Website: apple
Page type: address-validator
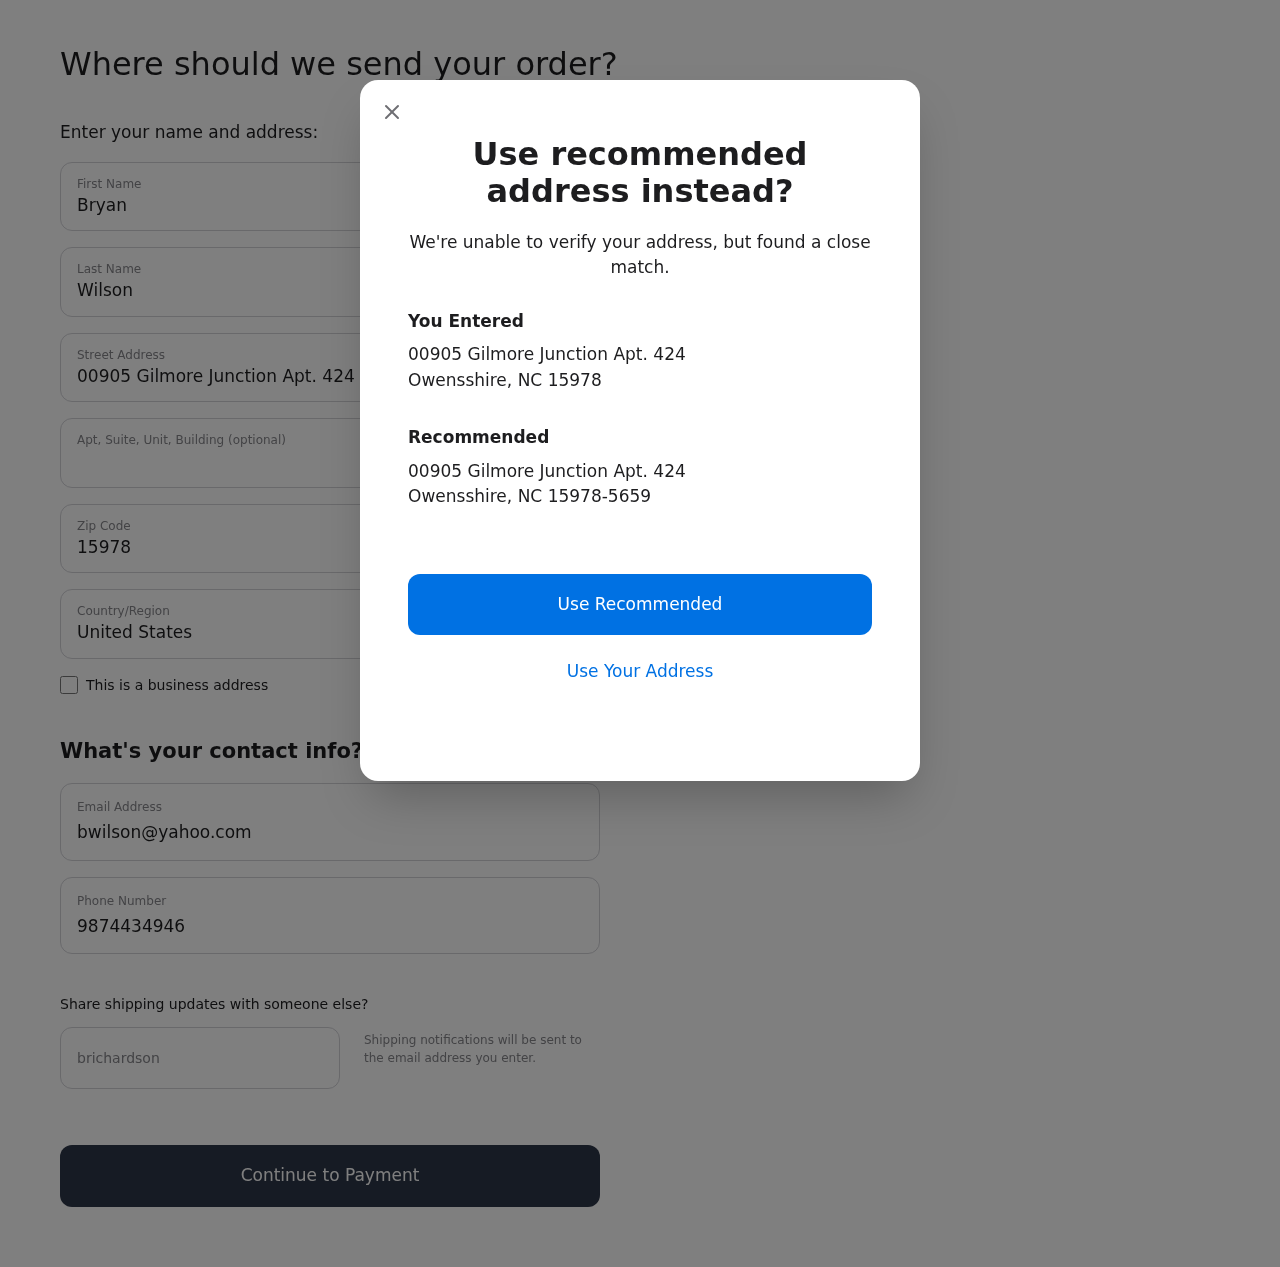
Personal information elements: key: PII_CITY
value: Owensshire
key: PII_COUNTRY
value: United States
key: PII_EMAIL
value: bwilson@yahoo.com
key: PII_FIRSTNAME
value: Bryan
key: PII_GIFT_EMAIL
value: brichardson@gmail.com
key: PII_LASTNAME
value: Wilson
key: PII_PHONE
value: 9874434946
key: PII_POSTCODE
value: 15978
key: PII_POSTCODE_FULL
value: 15978-5659
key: PII_STATE_ABBR
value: NC
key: PII_STREET
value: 00905 Gilmore Junction Apt. 424
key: PII_CITY2
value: Owensshire
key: PII_STATE_ABBR2
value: NC